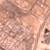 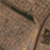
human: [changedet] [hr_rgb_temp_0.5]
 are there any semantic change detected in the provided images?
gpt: An elongated lake was built in the urbanized area.